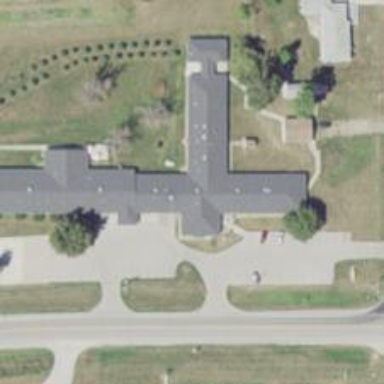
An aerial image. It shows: Nursing home.